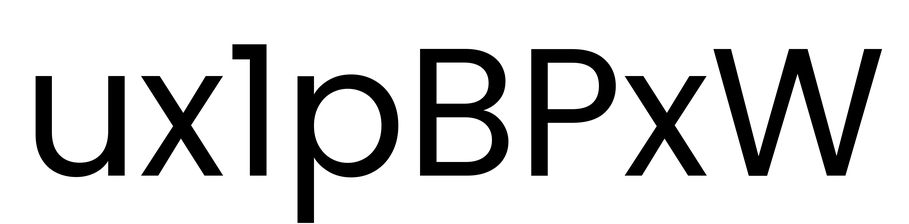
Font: Poppins-Regular